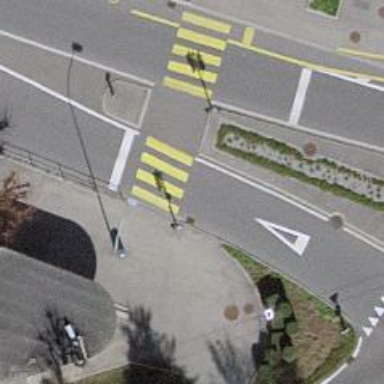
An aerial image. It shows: Marked crossing on footway with clear markings.